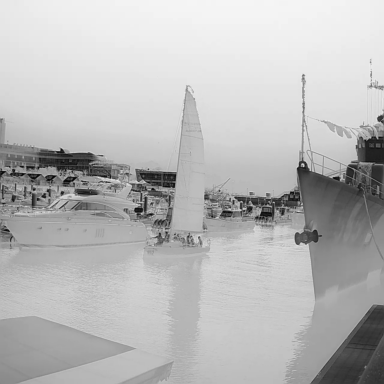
There is a bulk_carrier in the infrared image.